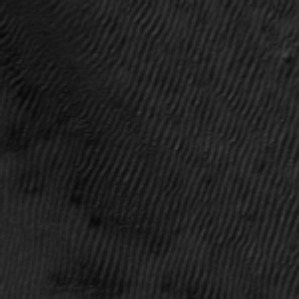
Label: frost